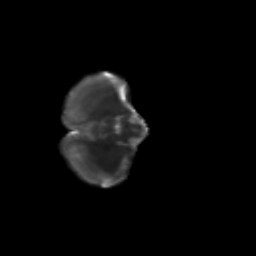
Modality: T2w
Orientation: axial
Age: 23
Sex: male
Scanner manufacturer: siemens
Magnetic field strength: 3 T
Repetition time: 8.8 s
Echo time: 0.085 s